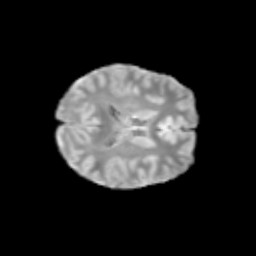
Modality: T2w
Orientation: axial
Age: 12
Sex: female
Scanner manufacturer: siemens
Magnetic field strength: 3 T
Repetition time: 3.8 s
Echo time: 0.07 s